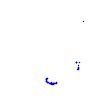
Particle: proton